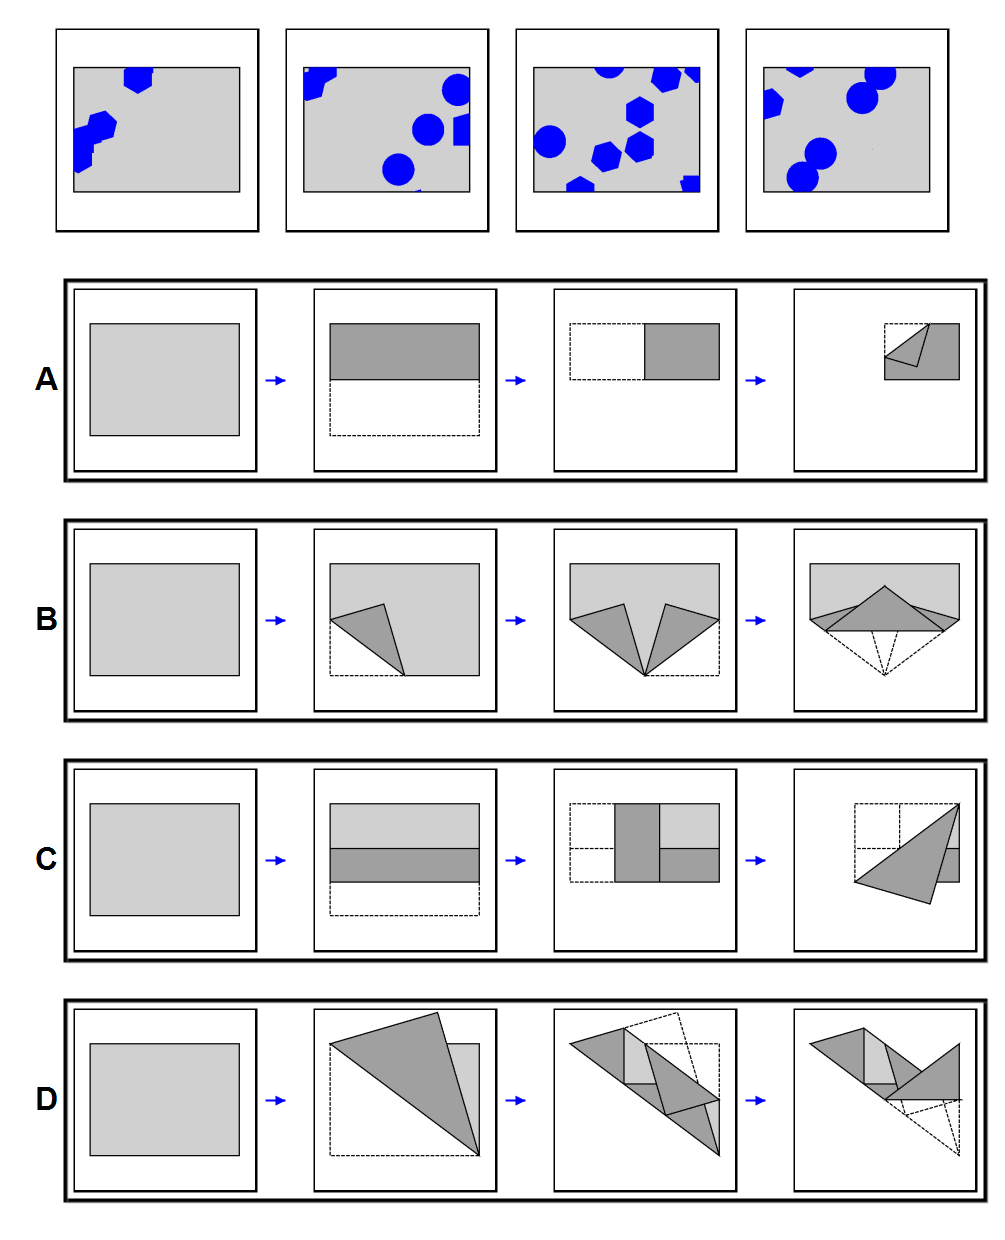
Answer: D